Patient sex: F
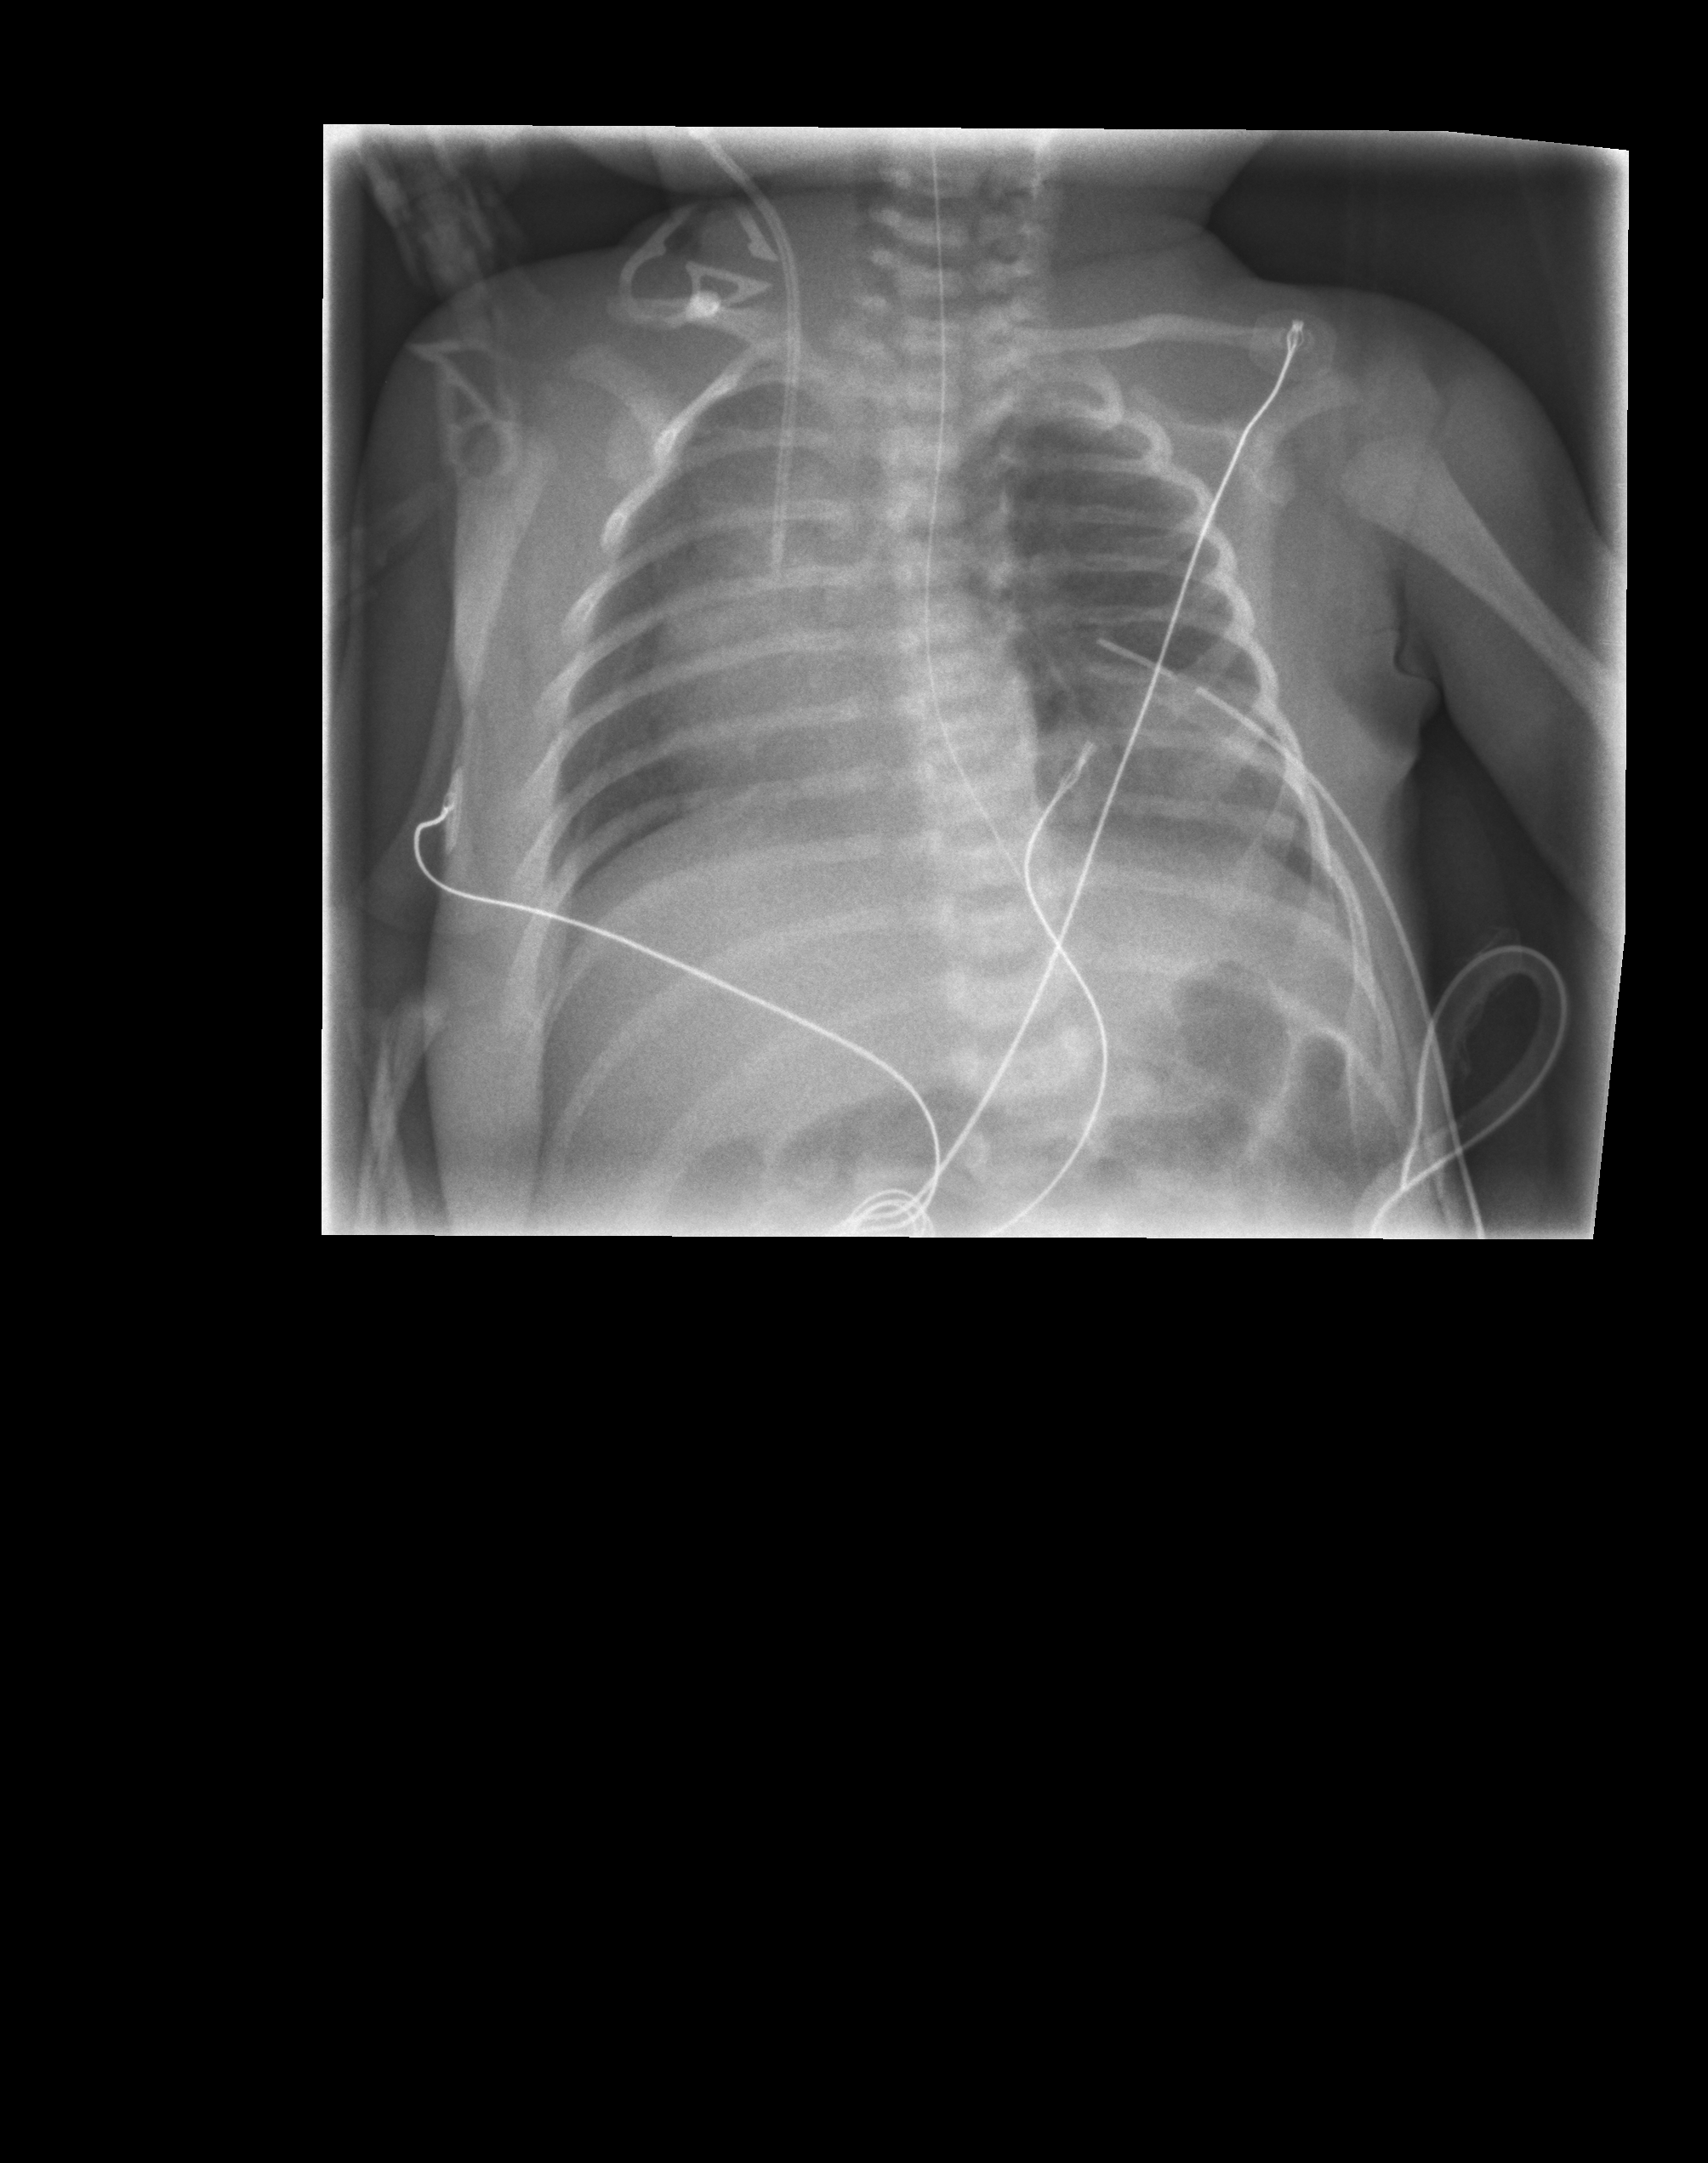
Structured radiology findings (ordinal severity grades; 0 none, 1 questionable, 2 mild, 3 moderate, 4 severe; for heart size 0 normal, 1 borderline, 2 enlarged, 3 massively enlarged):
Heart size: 0
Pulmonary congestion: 0
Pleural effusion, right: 0
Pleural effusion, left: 0
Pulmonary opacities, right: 0
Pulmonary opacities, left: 0
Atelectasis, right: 0
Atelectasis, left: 2